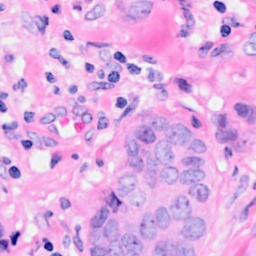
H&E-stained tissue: Breast